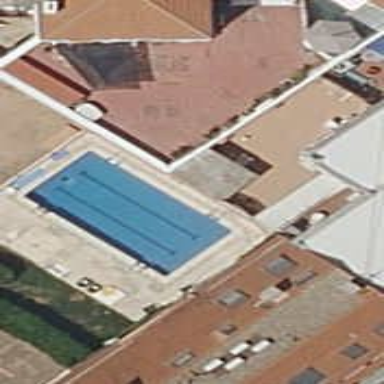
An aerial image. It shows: Swimming pool located in leisure land.